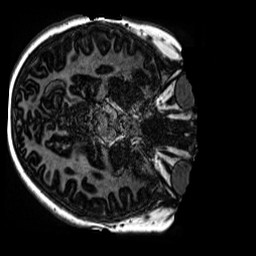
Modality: MP2RAGE
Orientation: axial
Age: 10
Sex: male
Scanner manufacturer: siemens
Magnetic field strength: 3 T
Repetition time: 4 s
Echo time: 0.00299 s